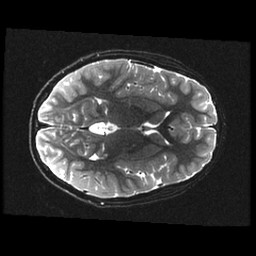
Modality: T2w
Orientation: axial
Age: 12
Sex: male
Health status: ill
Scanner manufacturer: ge
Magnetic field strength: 3 T
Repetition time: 7.5 s
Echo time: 0.1015 s